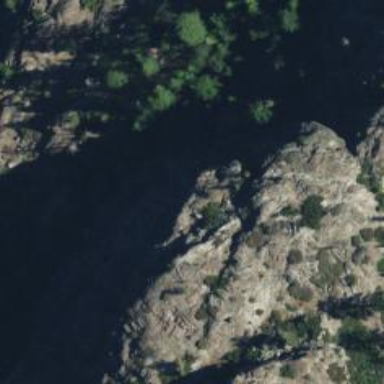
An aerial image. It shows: Crag for climbing.